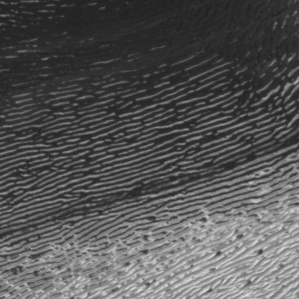
Label: frost